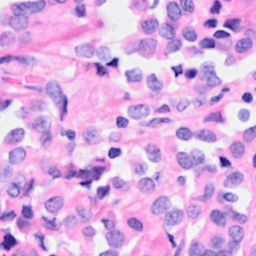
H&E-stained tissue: Breast